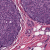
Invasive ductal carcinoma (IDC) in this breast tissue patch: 0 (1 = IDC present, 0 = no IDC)